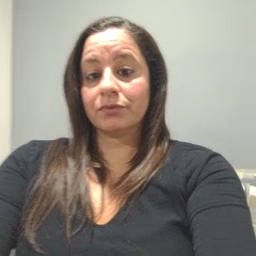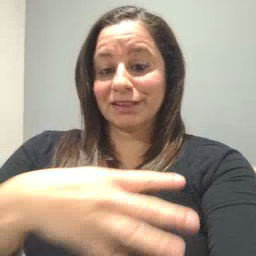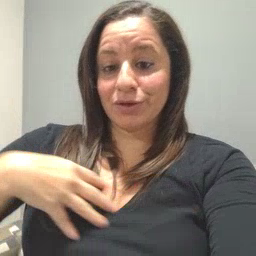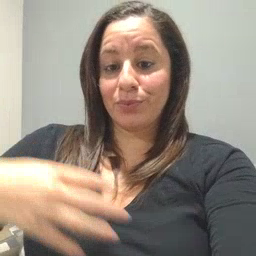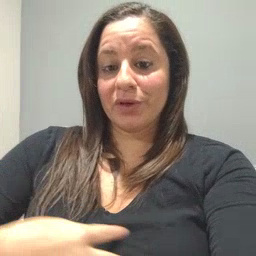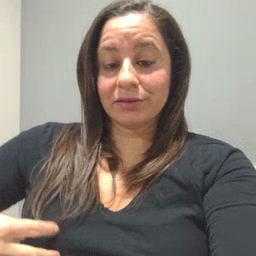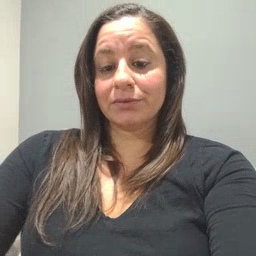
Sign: zebra